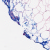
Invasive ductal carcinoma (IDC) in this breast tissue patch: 0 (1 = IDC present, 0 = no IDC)